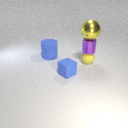
small yellow rubber sphere to the right of large blue rubber cylinder